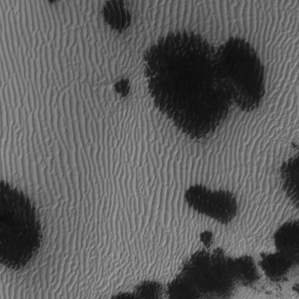
Label: frost